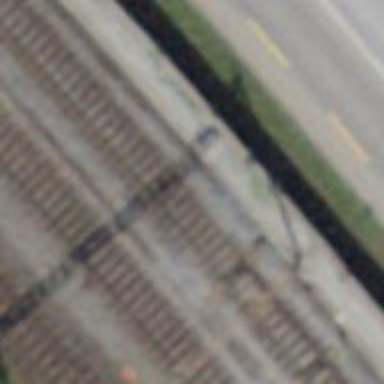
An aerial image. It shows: Railway switch.